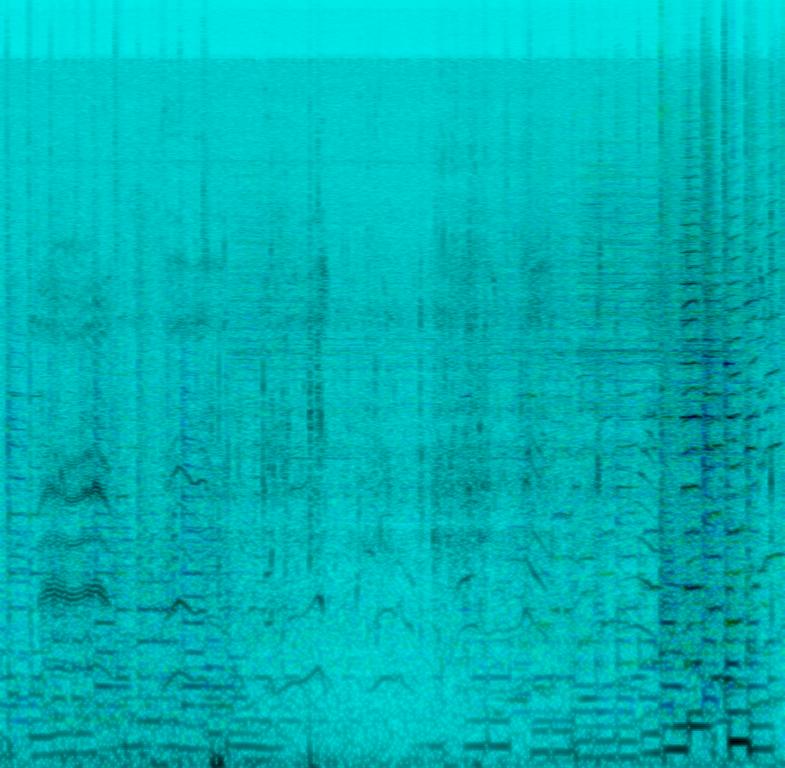
The song is an instrumental with a baby making noises while paddling in a pool. The song is medium tempo with steady drumming, latin percussion, guitar accompaniment, trumpets playing in harmony and keyboard accompaniment. The song is a soundtrack for a home video and the audio quality is bad due to varying noise levels.